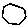
Label: hexagon